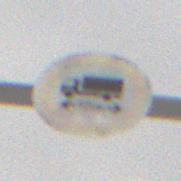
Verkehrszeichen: TatsaechlicheLaenge
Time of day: MorningAfternoon
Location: Outdoor (Nature)
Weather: Overcast
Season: Winter
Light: Natural